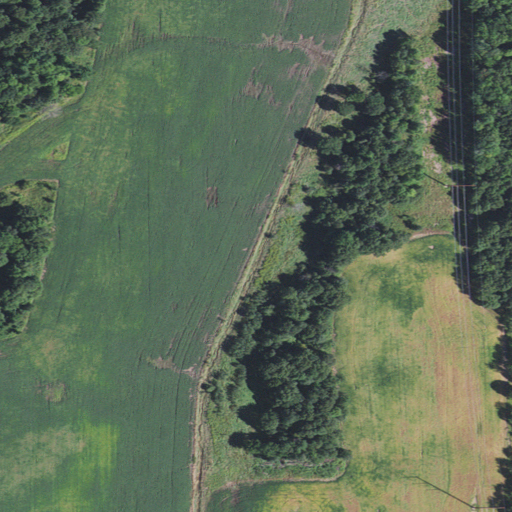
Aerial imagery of valley in Wisconsin named Diamond Valley containing cultivated crops, deciduous forest, woody wetlands, grassland, and herbaceous wetlands